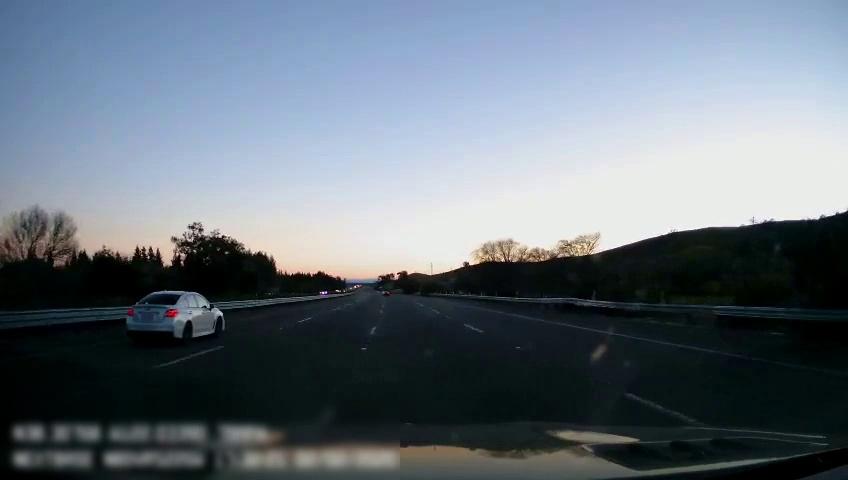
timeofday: Day
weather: Sunny
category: Drivable Space
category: Vehicles | Car
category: Lanes | Current Lane
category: Lanes | Current Lane
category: Lanes | Alternate Lane
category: Lanes | Alternate Lane
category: Lanes | Alternate Lane